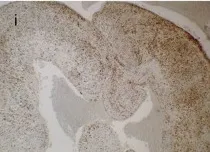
Spars [20x in ] was found.
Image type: pathology (immunostaining)